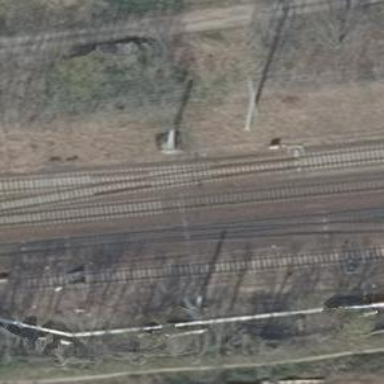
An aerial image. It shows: Railway switch.